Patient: sex M, age 49
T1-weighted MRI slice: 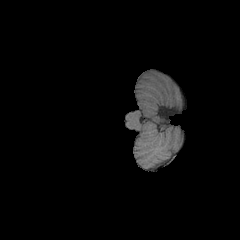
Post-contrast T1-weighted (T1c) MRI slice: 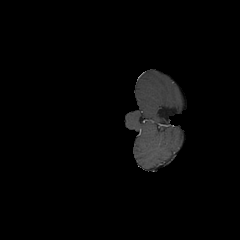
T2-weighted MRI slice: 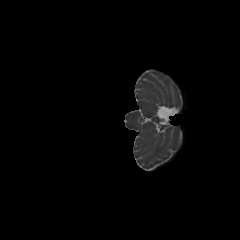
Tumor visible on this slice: no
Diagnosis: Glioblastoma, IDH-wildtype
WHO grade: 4